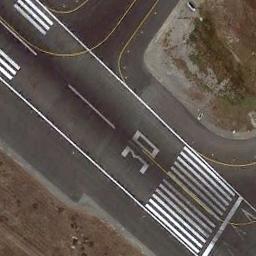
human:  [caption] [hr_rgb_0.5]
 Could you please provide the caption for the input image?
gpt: The runway is on the bare land next to the grass .

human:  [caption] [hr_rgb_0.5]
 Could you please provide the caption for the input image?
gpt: The runway has a threshold marking and two touchdown zone markings and the designation marking is 30 .

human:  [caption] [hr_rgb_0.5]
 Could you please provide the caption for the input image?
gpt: Runways are marked with Numbers and vertical lines .

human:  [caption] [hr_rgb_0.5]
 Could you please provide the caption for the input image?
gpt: Next to the runway is brown bare ground with white '30' and short-line signs on the runway .

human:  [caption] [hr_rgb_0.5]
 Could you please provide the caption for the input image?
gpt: There are brown bare land beside the runway with white marks .